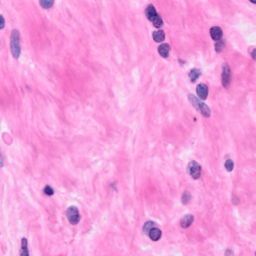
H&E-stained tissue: Breast